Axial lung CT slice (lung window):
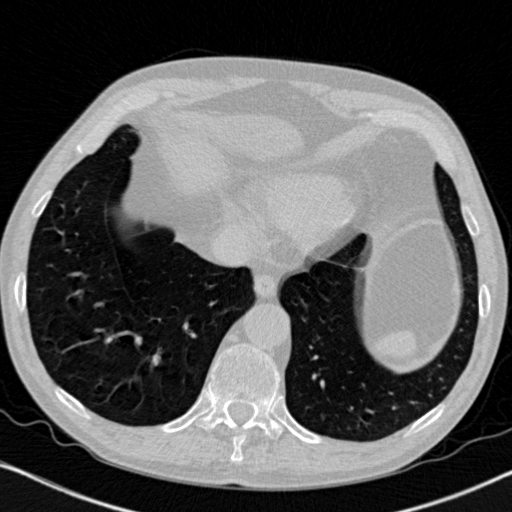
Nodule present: no